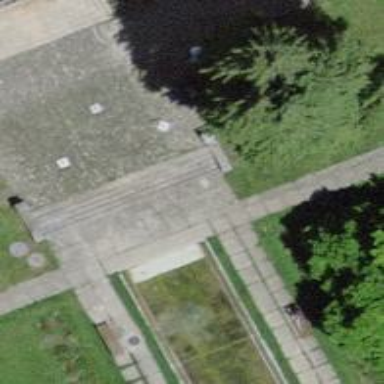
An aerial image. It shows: Path made of paving stones.